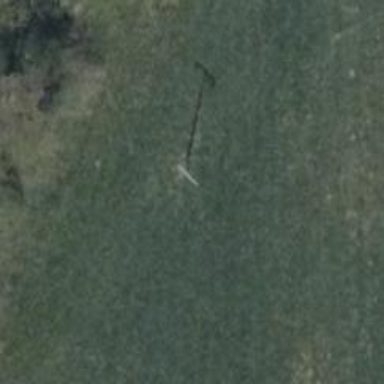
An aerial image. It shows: Minor power line.